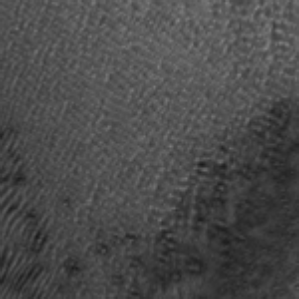
Label: frost